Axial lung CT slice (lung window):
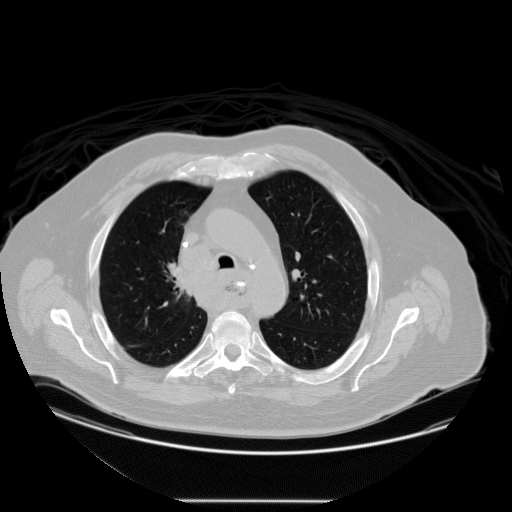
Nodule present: no